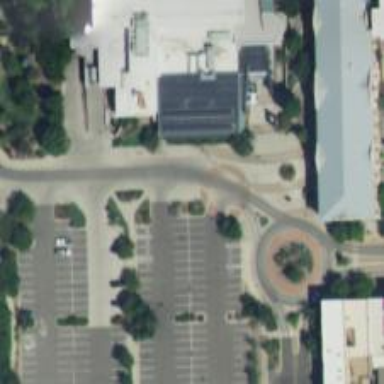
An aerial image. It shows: Parking space is available.